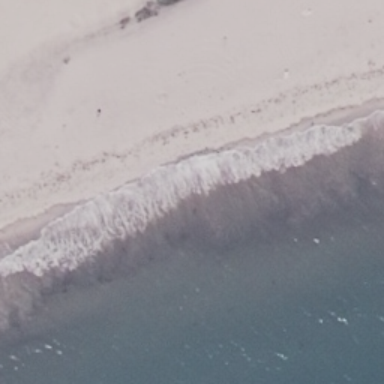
This is a beach with blue sea and white sands .